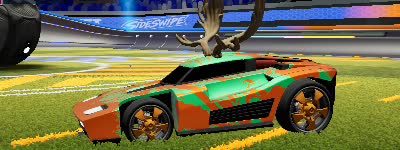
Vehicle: breakout